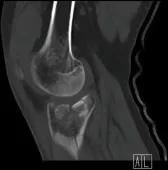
(C, D) Preoperative CT plain scan of the right knee joint.
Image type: radiology (ct)